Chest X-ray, PA view. Patient: 17 years old, sex M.
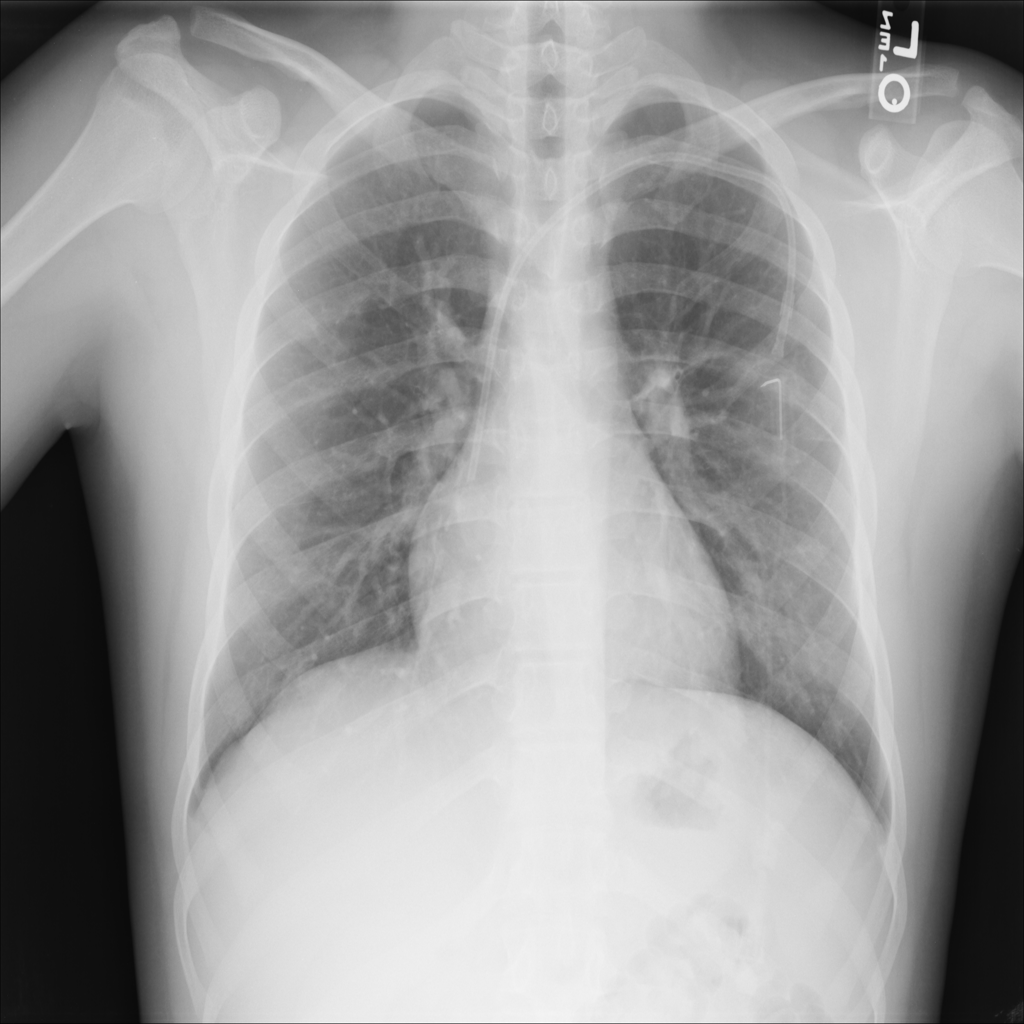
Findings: No Finding